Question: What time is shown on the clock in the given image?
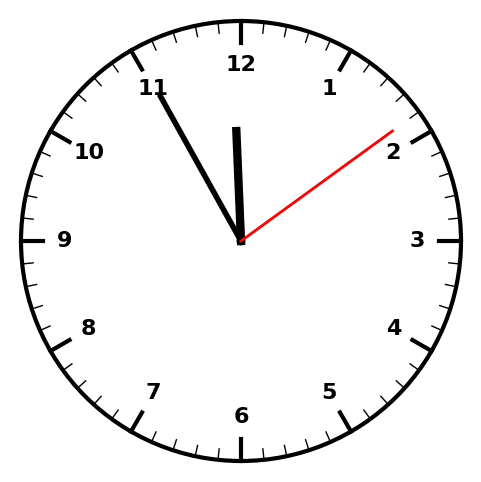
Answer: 11:55:09